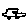
Label: car